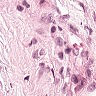
Metastatic tissue present: no